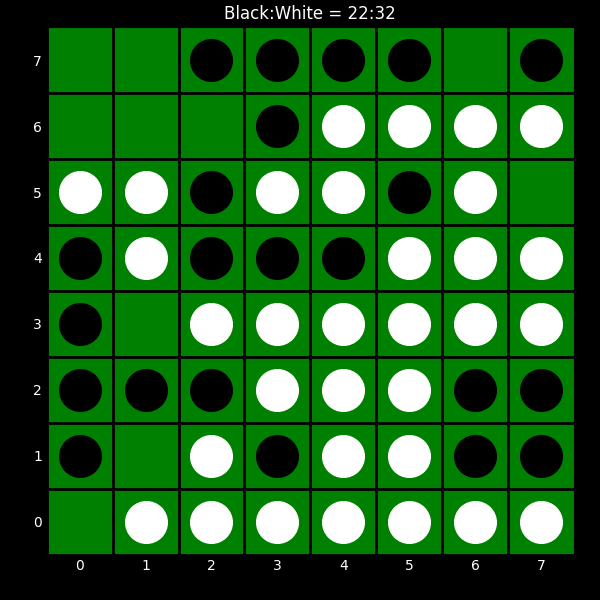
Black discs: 22
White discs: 32